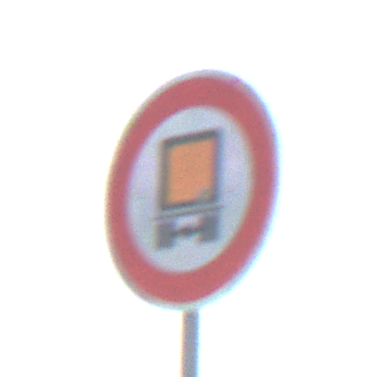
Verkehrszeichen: VerbotKennzeichnungspflichtigeKraftfahrzeugeGefaehrlicheGueter
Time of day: SunriseSunset
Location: Outdoor (Urban)
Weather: Clear
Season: NotSpecified
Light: Natural